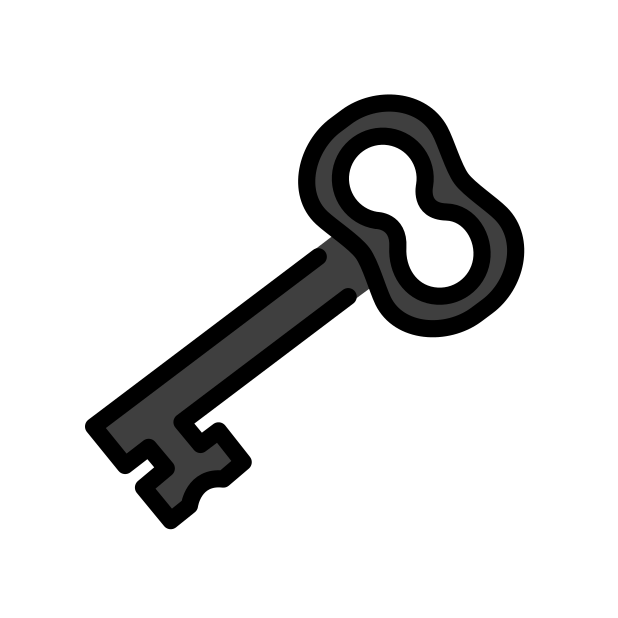
old key